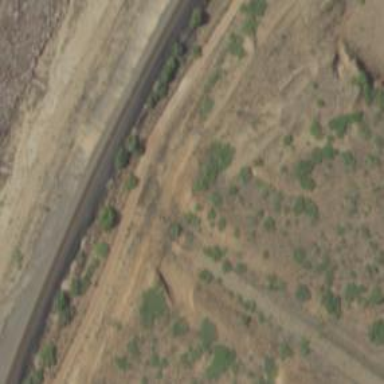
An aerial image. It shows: Abandoned road.